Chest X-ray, AP view. Patient: 40 years old, sex F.
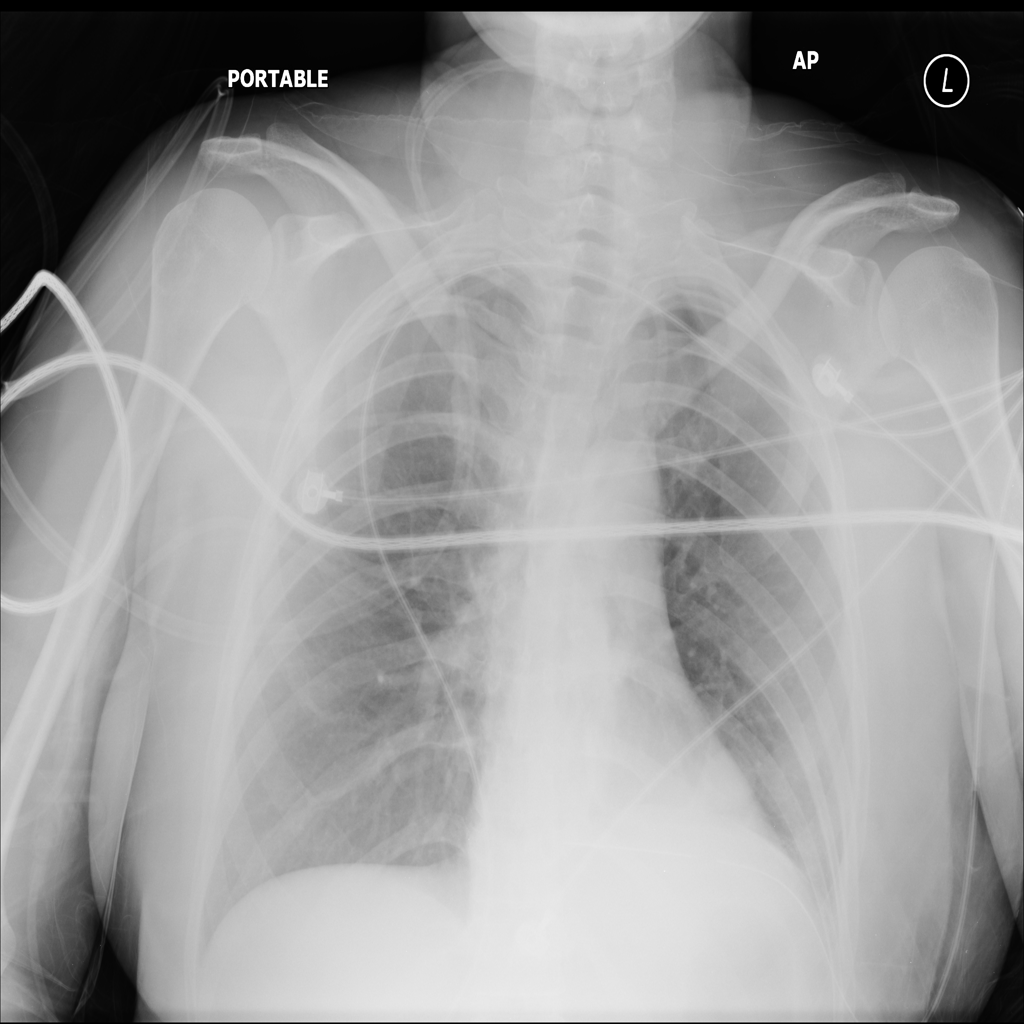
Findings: Atelectasis, Nodule